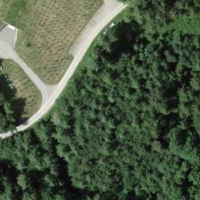
EUNIS habitat code: 44
Species observed at this site:
Tussilago farfara